Field crop: maize
Growth stage: 2
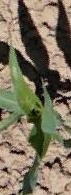
Species: maize